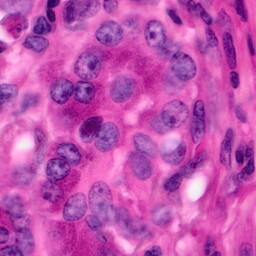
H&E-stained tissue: Pancreatic